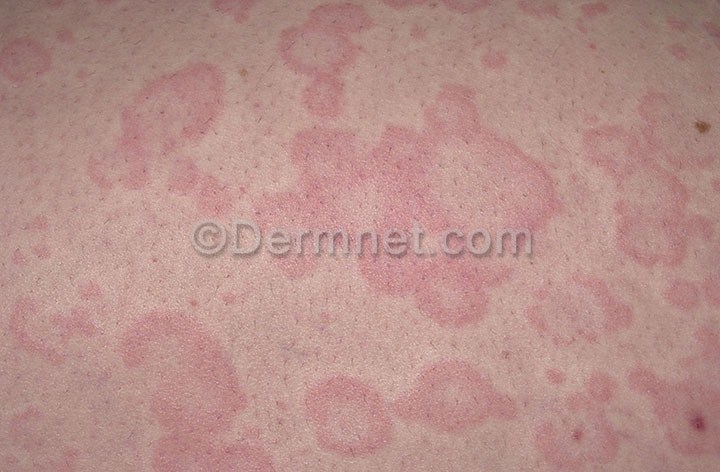
Disease: Urticaria Hives